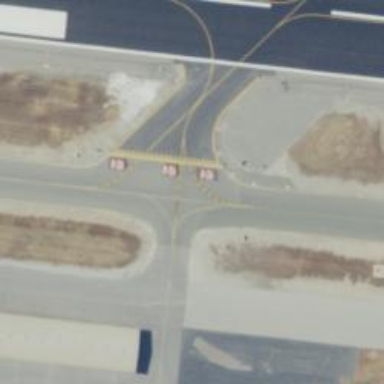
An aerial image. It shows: Image of taxiway at airport.